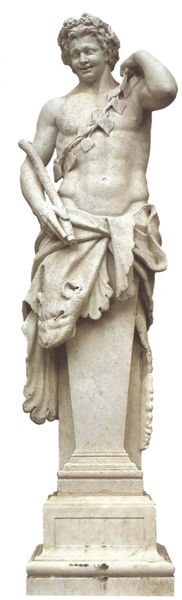
Titel: Fauna
Künstler: Nicolas Poussin
Standort: Versailles, Schlossgarten (EU - F)
Schlagwörter: körper, mann, weiß, frau, kleid, tuch, alt, arm, sockel, natur, haare, stock, statue, lächeln, stab, wein, antike, torso, kranz, lorbeer, rom, ranke, efeu, bacchus, pan, herme, herkules, löwenfell, ruch, fellschurz, istatue, argile